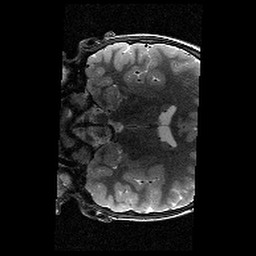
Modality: T2w
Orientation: coronal
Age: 11
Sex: male
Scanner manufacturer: siemens
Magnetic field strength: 3 T
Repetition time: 9.23 s
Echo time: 0.067 s